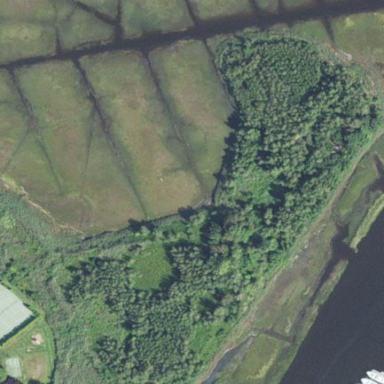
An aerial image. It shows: Saltmarsh wetland area.